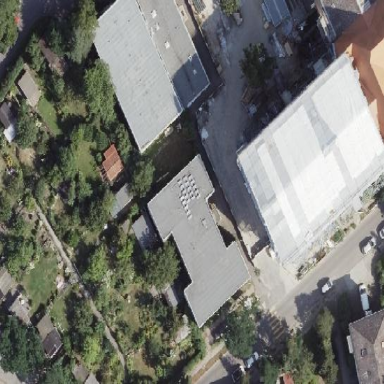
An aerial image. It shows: School building.